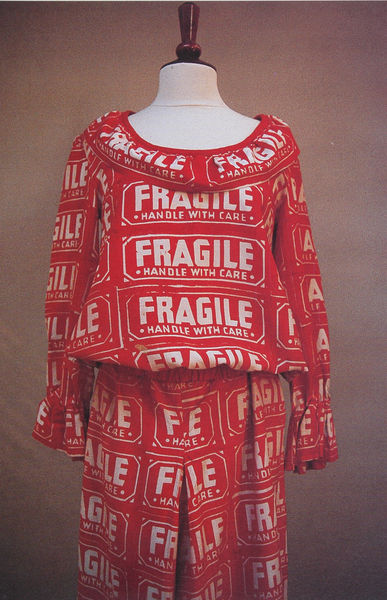
Titel: Fragile, Handle With Care
Künstler: Andy Warhol
Standort: Los Angeles (California)
Institution: Collcetion of Gary and Sarah Legon
Schlagwörter: kleid, weiss, rot, mode, anzug, kragen, gewand, schrift, foto, entwurf, fragil, zerbrechlich, bedruckt, fragile